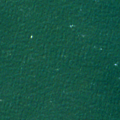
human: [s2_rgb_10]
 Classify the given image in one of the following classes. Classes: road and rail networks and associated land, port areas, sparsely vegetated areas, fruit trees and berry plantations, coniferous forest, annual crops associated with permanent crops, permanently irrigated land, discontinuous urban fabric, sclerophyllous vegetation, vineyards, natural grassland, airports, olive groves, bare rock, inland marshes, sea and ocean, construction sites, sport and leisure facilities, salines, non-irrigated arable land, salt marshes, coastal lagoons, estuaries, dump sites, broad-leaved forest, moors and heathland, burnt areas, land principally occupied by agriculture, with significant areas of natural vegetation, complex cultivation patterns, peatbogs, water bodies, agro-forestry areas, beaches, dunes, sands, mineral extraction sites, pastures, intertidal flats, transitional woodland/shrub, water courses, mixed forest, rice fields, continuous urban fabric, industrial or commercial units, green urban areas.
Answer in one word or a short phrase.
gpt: sea and ocean